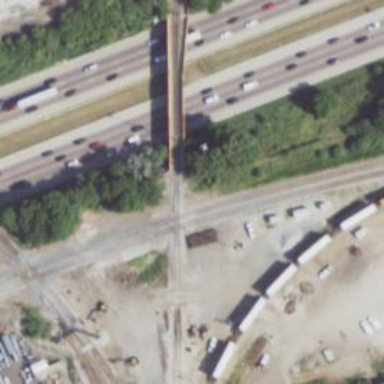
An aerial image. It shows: Railway crossing.